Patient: sex F, age 82
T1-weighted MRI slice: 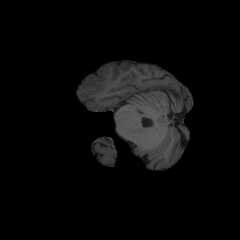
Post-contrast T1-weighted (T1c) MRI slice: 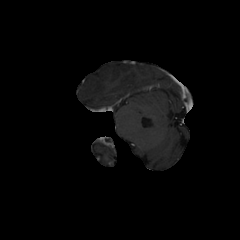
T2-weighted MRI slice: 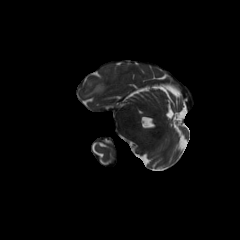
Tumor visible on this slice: yes
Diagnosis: Glioblastoma, IDH-wildtype
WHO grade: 4